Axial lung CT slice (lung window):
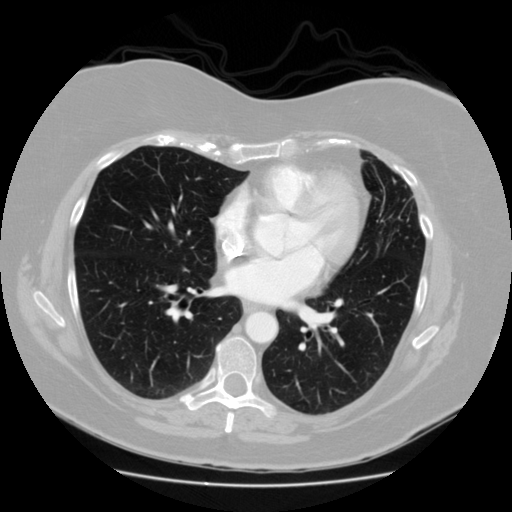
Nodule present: no